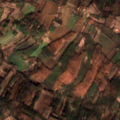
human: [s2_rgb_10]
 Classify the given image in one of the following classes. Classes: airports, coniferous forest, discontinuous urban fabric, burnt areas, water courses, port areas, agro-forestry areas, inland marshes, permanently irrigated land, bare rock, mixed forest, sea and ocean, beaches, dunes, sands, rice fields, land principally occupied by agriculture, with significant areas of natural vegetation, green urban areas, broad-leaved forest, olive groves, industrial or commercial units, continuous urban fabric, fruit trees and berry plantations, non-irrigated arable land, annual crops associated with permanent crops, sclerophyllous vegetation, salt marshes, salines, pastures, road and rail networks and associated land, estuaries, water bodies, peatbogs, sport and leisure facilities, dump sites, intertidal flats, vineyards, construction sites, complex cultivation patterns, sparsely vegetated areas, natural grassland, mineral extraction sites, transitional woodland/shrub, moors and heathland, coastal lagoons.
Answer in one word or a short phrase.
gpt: complex cultivation patterns, land principally occupied by agriculture, with significant areas of natural vegetation, broad-leaved forest